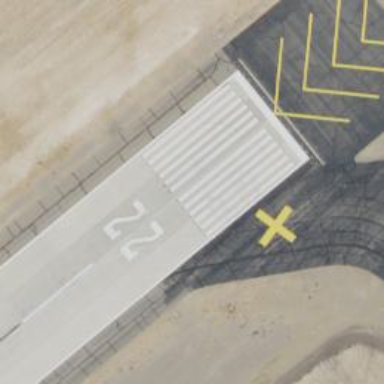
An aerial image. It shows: View of taxiway at the airport.